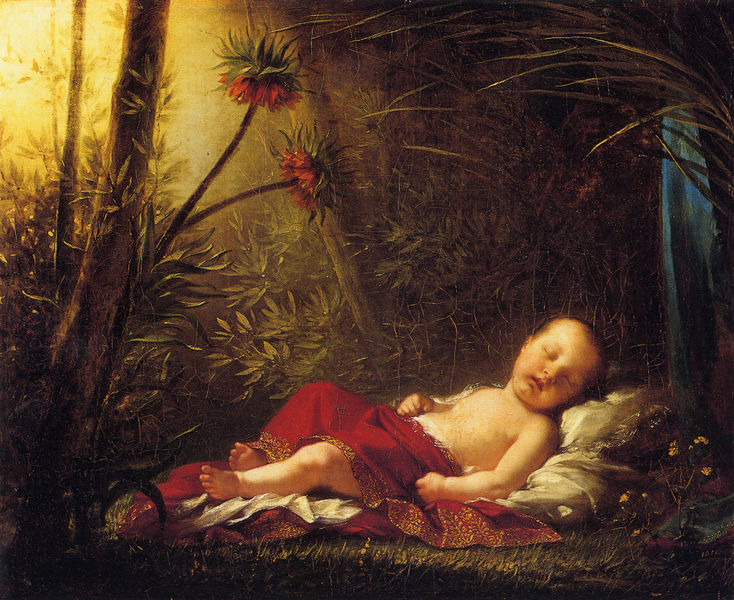
Titel: Le roi de Rome endormi, Der schlafende König von Rom
Künstler: Pierre Paul Prudhon
Standort: Paris
Institution: Musée du Louvre
Schlagwörter: akt, baum, blau, blätter, dunkel, gemälde, gott, hand, haut, himmel, kopf, körper, nackt, schatten, schlaf, wasser, weiß, bäume, fluss, gelb, grün, landschaft, äste, abend, blume, blumen, braun, brust, haar, hell, licht, mund, nacht, nase, orange, schwarz, stirn, symbol, blick, blüte, blüten, gras, rasen, rot, tuch, wiese, malerei, muster, blond, jung, arme, augen, band, gesicht, inkarnat, samt, tod, tot, bild, hände, portrait, porträt, öl, ast, baumstamm, erde, gräser, halme, morgen, natur, schilf, sonnenaufgang, stamm, zweige, busch, büsche, einsam, gebüsch, sonne, boden, bestickt, gold, haare, mantel, stickerei, stoff, decke, kind, saum, blatt, pflanze, pflanzen, borte, lippe, schön, wald, wasserfall, beine, füße, ruhe, liegen, schlafen, schlafend, verlassen, nebel, klein, baby, blümchen, stille, romantik, stämme, wild, kissen, bordüre, detail, bett, palme, laken, allein, junge, zehen, geschlossen, exotisch, kühle, blühen, versteckt, paradies, mond, helligkeit, knabe, moses, fuss, weiden, stern, strahlen, erdboden, zweig, lichtung, traum, sterne, fäuste, allegorie, lorbeer, kaiserkronen, lilie, frieden, brokat, ranke, kleinkind, runge, firnis, christus, jesus, götter, waldboden, dickicht, rinde, dornen, sonnenschein, disteln, urwald, palmen, wildnis, bodne, lilien, kitsch, goldrand, heilig, gebettet, schimmern, seele, schutz, sonnen, krippe, säugling, friedlich, jesuskind, gemäle, schläft, dschungel, schwertlilien, mose, königskerze, babyspeck, schlummer, rut, füsschen, aster, nil, geschützt, tafelmalerei, ausgesetzt, bauzm, besickt, derderausdemwasserschlüpfte, flaum, gnu, jeuss, seelig, vild, waös, tropisch, goldstickerei, sickerei, mosesknabe, sumpfdotterblume, broket, chriostus, dunhkel, asugesetzt